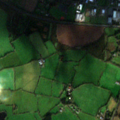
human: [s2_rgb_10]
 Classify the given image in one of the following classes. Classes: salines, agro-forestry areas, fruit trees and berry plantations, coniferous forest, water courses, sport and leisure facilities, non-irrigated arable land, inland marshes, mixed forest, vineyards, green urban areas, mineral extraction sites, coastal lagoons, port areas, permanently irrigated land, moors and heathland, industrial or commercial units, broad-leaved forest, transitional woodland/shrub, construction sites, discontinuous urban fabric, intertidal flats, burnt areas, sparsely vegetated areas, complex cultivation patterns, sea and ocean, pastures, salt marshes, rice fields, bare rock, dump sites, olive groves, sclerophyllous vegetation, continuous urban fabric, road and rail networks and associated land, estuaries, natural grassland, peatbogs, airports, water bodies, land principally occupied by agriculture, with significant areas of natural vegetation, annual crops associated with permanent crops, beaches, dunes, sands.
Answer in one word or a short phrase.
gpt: industrial or commercial units, non-irrigated arable land, pastures